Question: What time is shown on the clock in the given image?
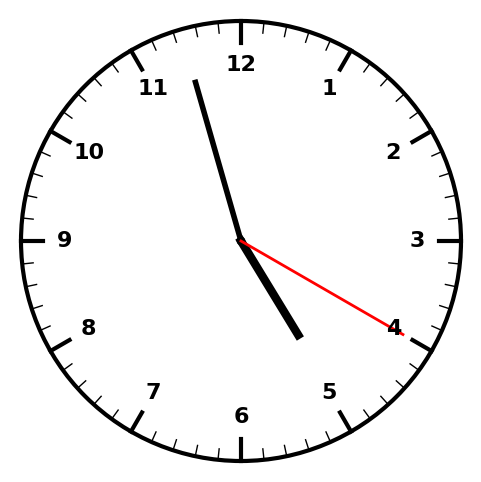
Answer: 04:57:20